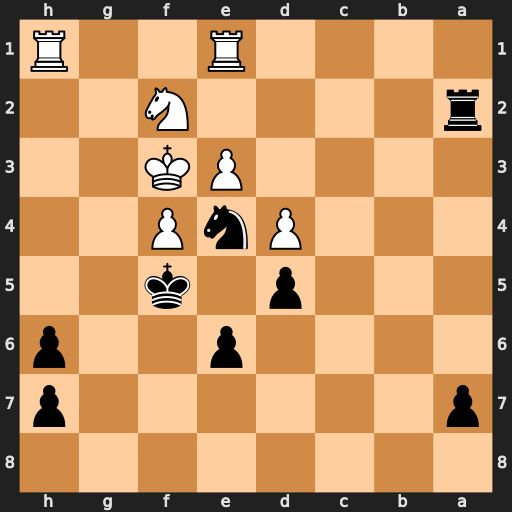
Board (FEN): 8/p6p/4p2p/3p1k2/3PnP2/4PK2/r4N2/4R2R
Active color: b
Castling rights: -
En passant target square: -
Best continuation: Rxf2#